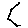
Label: hexagon